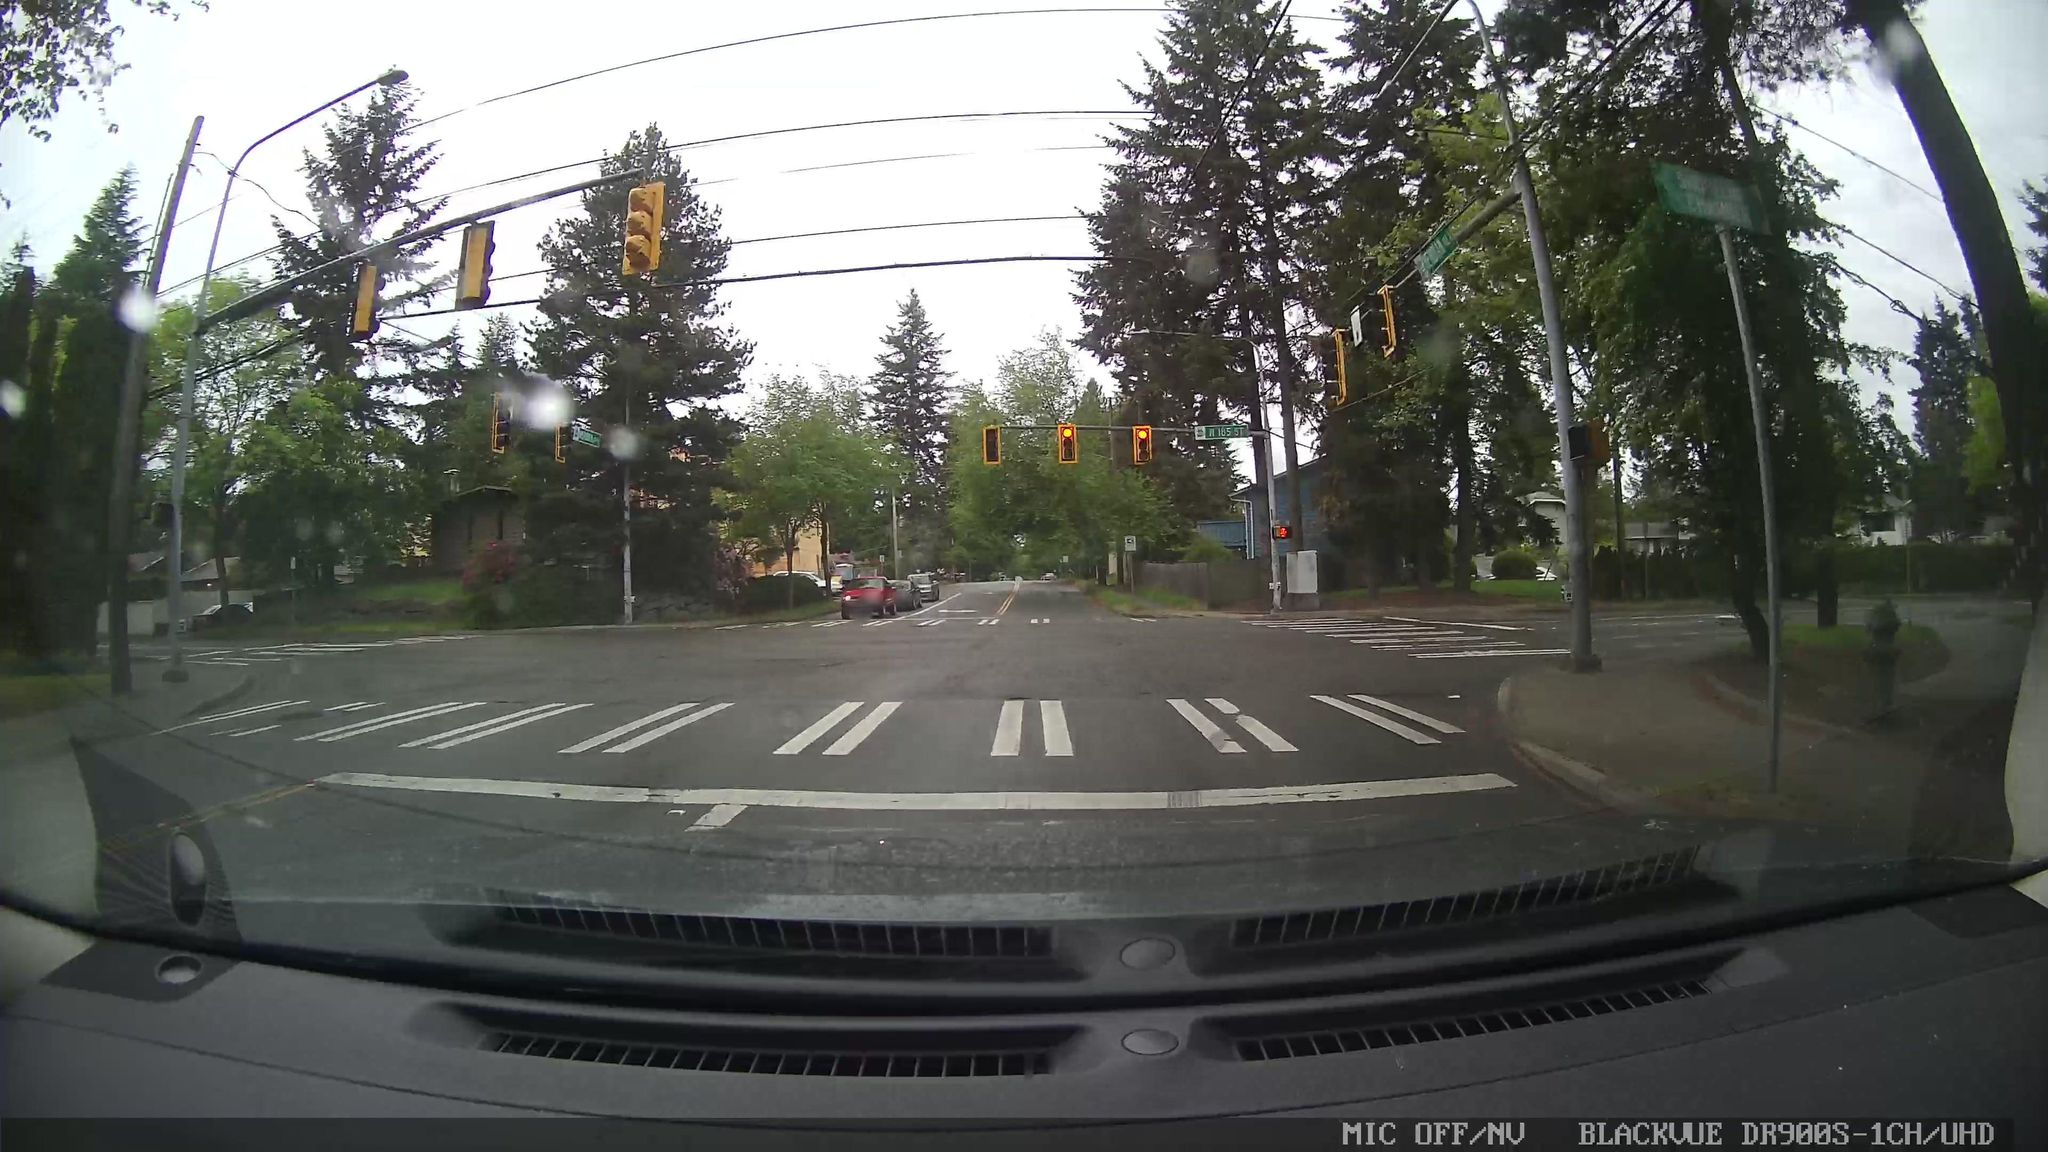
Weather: cloudy
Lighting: day
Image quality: good
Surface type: driving surface
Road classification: tertiary
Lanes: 2
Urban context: urban centre
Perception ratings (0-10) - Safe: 7.13, Lively: 6.7, Beautiful: 2.78, Boring: 4.08, Depressing: 1.9, Wealthy: 1.77